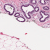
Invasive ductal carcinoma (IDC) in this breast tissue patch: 0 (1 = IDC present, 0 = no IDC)